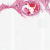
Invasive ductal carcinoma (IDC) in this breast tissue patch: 0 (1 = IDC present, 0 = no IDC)